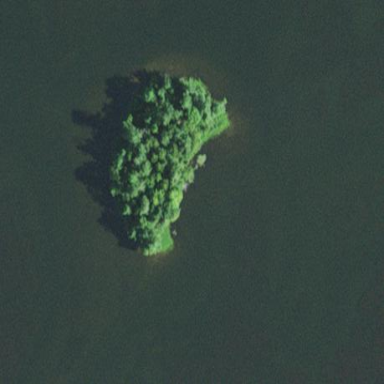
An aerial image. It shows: Nature reserve islet within woodland area.